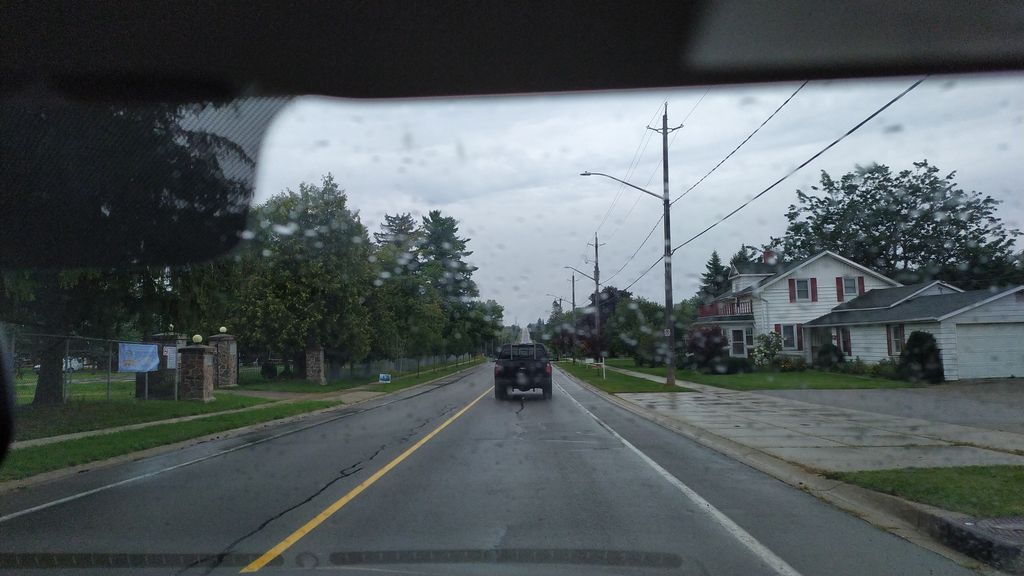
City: kitchener-waterloo